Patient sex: F
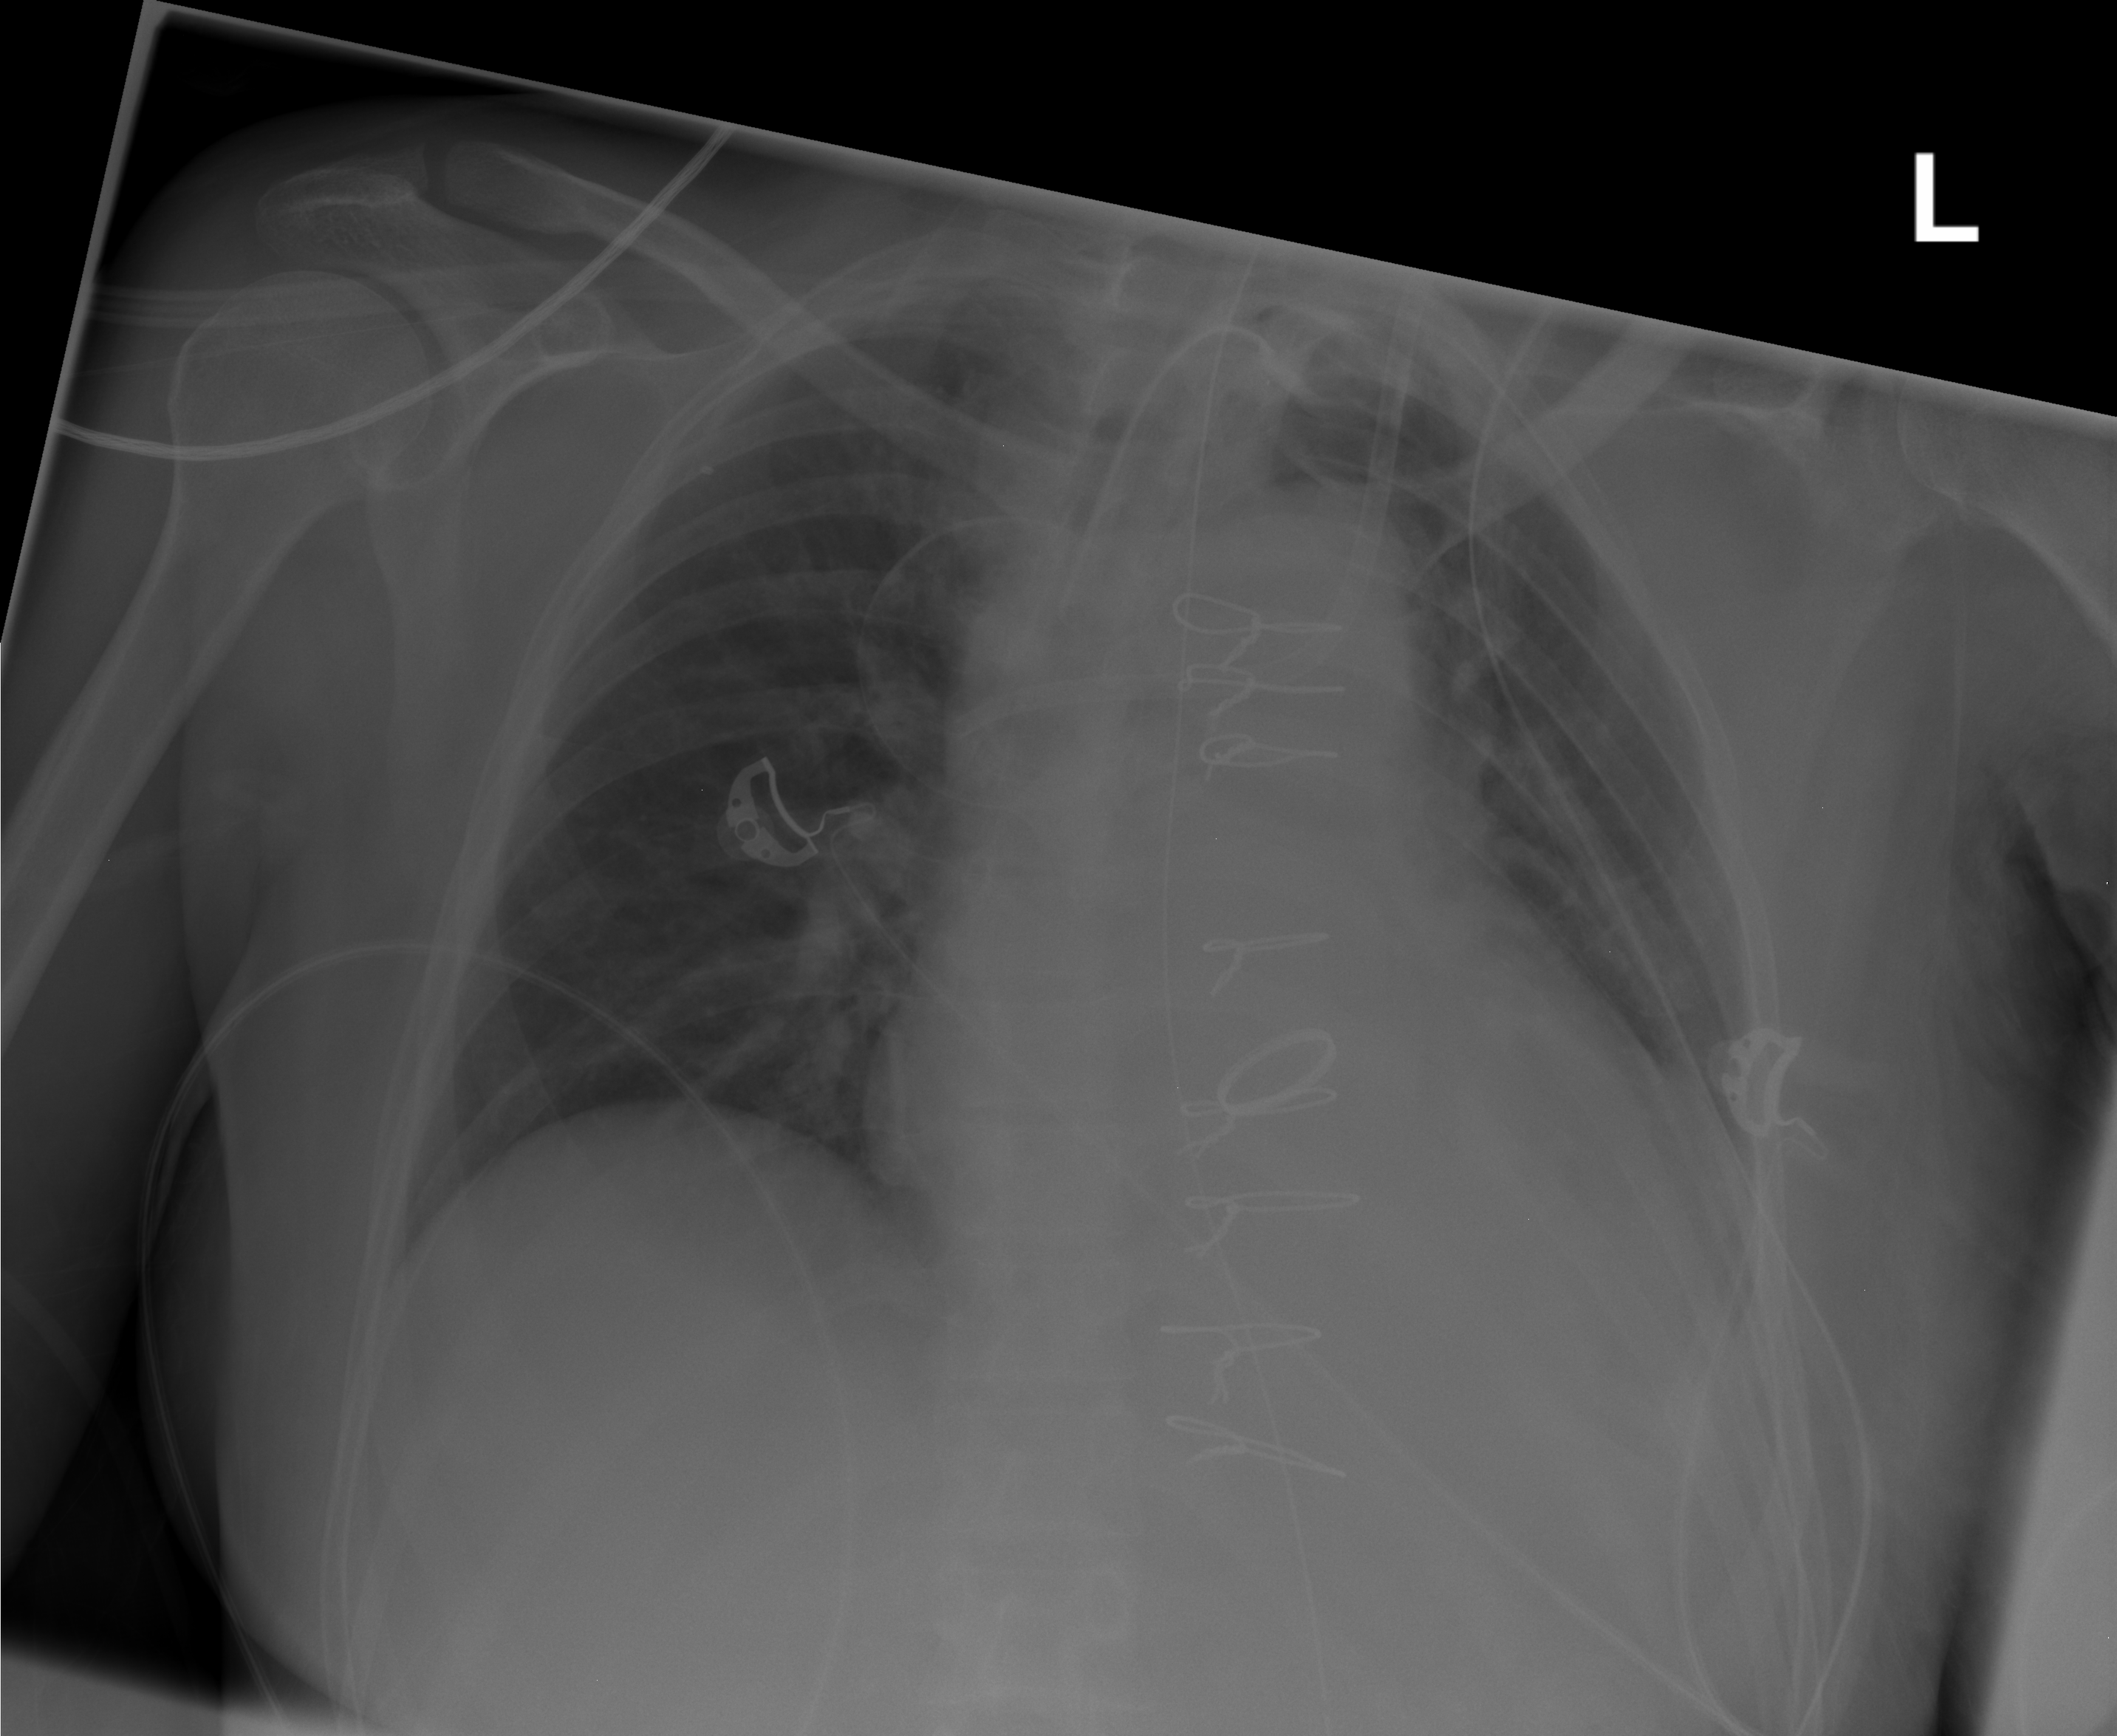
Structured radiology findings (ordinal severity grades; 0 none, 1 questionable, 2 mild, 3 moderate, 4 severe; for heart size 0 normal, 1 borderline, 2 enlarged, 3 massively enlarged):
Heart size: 2
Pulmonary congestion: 0
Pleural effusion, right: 0
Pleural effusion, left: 1
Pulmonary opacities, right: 0
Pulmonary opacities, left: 1
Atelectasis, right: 0
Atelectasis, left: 2